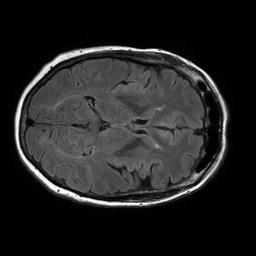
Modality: FLAIR
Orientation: axial
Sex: female
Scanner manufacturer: philips
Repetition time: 11 s
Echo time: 0.125 s